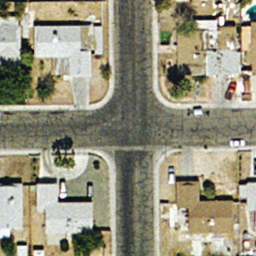
Label: intersection